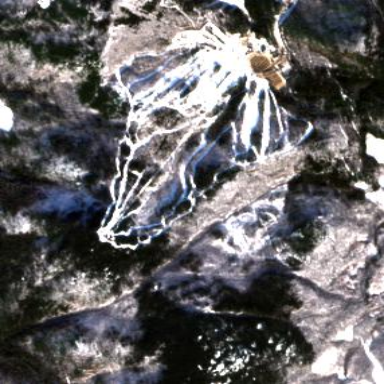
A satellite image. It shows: Recreation ground designated for winter sports.